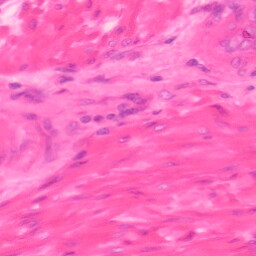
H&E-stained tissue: Colon